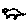
Label: cat